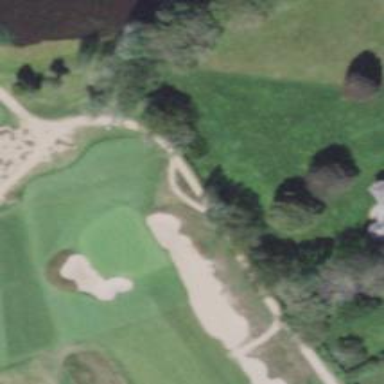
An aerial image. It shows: Path used for both walking and golf.